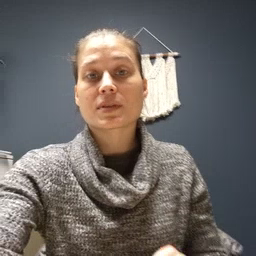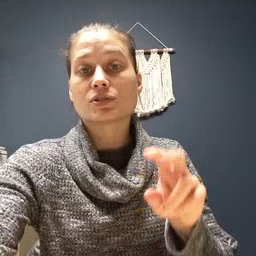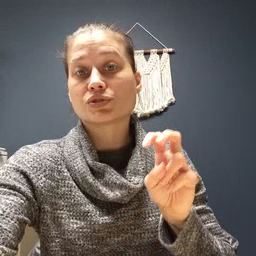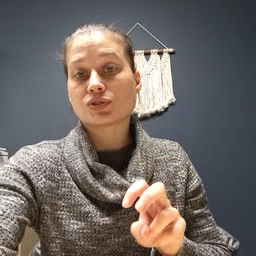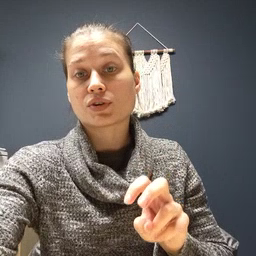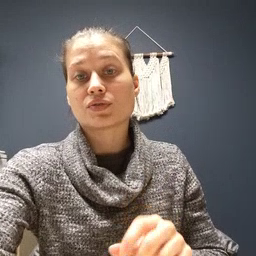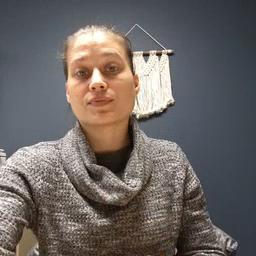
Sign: chair